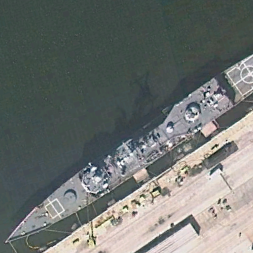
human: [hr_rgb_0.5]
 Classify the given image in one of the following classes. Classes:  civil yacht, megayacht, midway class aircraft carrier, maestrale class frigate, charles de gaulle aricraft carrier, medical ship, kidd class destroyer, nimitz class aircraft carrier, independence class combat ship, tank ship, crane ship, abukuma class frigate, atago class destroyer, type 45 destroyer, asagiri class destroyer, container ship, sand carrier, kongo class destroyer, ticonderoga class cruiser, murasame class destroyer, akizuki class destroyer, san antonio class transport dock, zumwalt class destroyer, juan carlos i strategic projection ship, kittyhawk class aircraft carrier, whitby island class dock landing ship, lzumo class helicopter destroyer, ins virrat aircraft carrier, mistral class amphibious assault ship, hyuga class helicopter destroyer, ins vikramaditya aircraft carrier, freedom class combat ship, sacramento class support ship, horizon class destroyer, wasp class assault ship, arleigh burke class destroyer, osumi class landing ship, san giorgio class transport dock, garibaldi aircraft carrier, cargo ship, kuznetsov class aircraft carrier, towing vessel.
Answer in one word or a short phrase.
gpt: Ticonderoga class cruiser